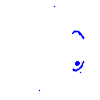
Particle: pion